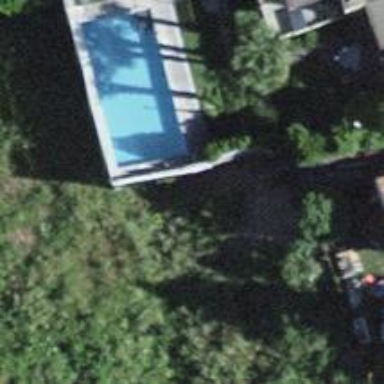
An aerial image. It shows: Swimming pool located in leisure land.